Aerial crown-view tile of a tropical tree (Barro Colorado Island, Panama), acquired 20240813:
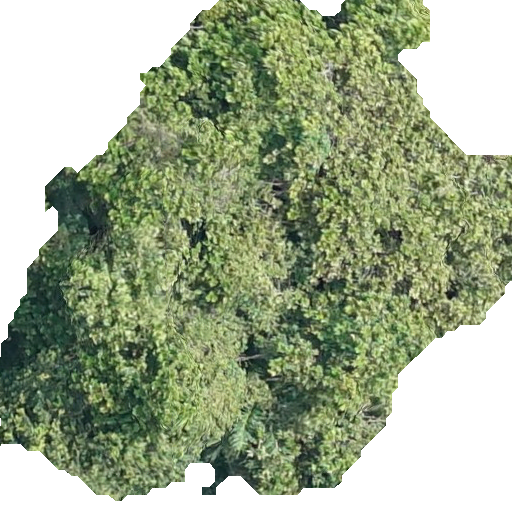
Species: Anacardium excelsum
GBIF accepted scientific name: Anacardium excelsum
Crown area: 278.447 m²